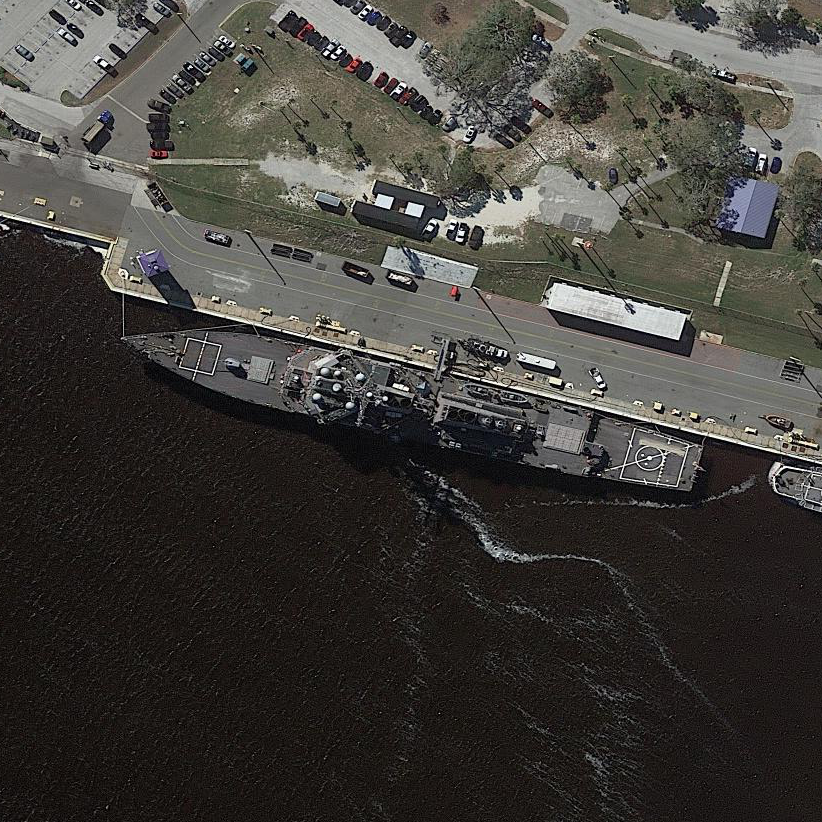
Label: destroyer